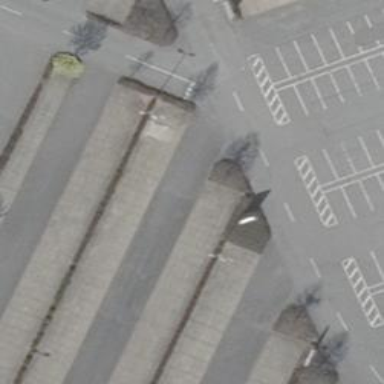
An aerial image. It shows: Asphalt parking aisle along service road.